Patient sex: F
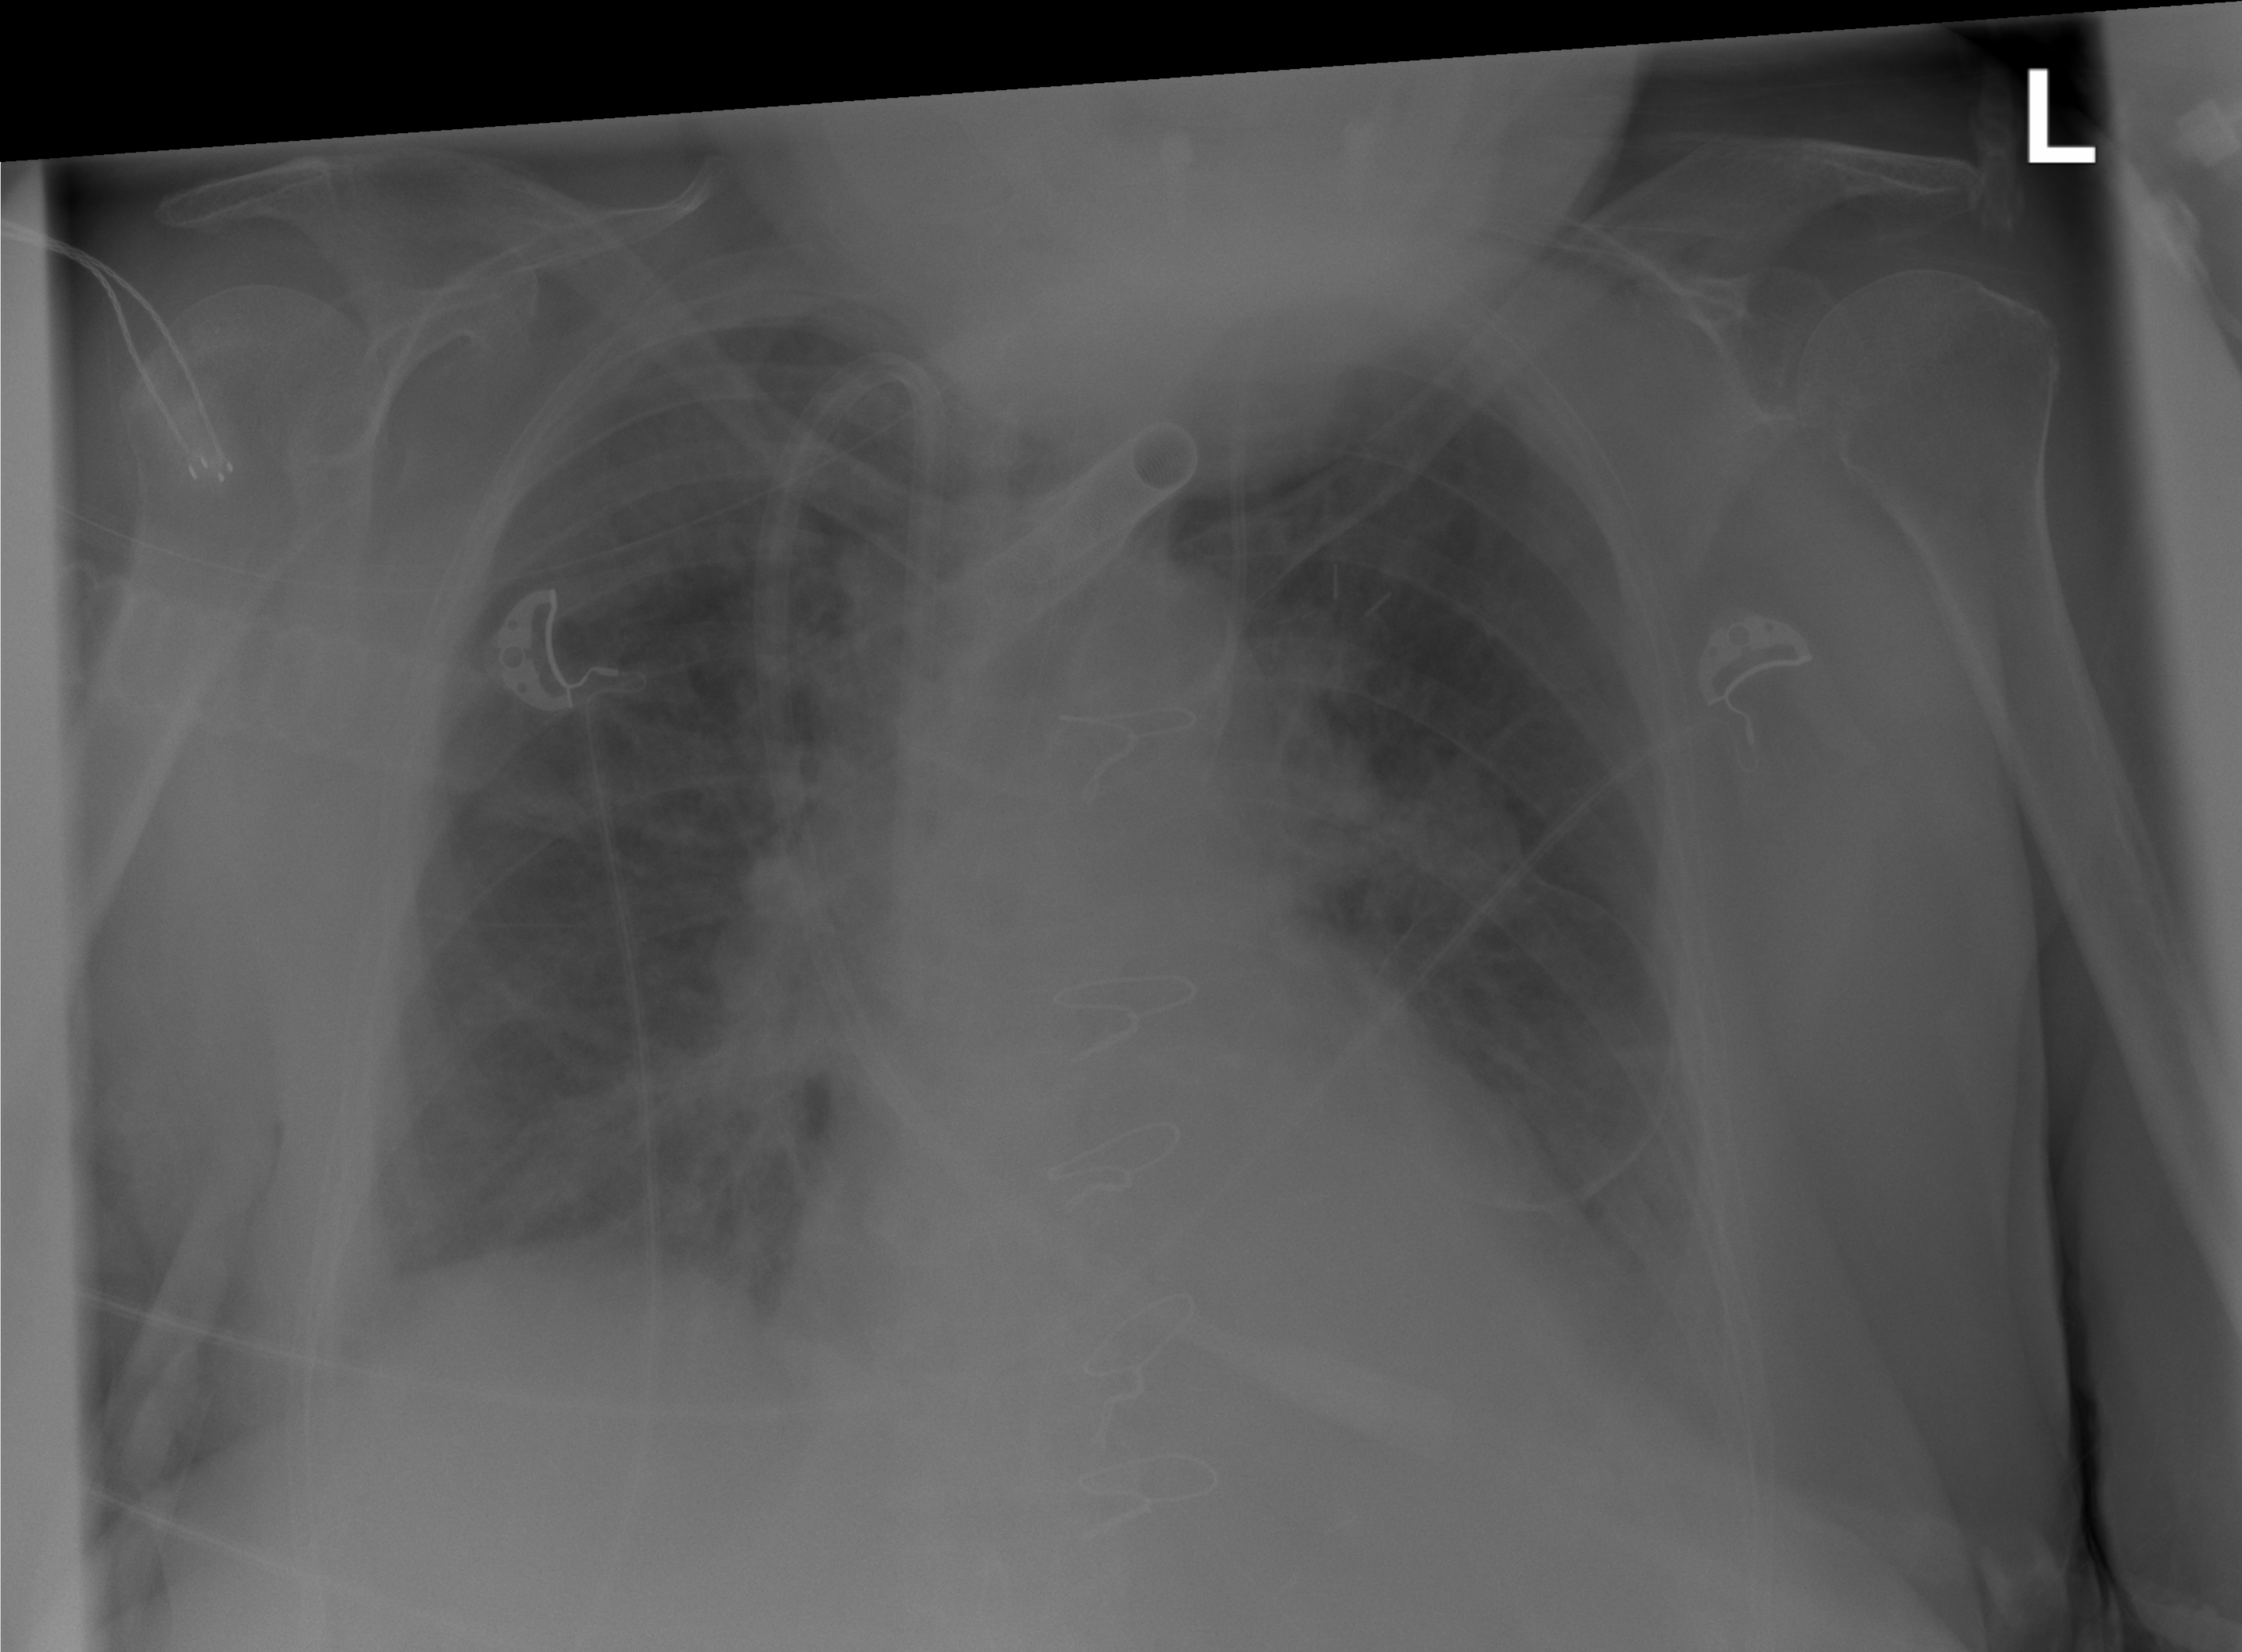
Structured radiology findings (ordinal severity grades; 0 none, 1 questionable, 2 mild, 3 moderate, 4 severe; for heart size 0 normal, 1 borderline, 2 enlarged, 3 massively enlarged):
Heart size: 0
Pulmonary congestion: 3
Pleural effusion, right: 2
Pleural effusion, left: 2
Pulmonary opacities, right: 2
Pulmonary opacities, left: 2
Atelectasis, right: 2
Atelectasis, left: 2